Question: How does the MDN (Mozilla Developer Network) website change the context menu?
For example, <URL>.
I thought they created the whole context menu to call it when the contextmenu event is fired, but it seems a little crazy.
Furthermore, it doesn't work on Chrome, so I suppose it's a Firefox-only feature.
Does anybody know how they do it?

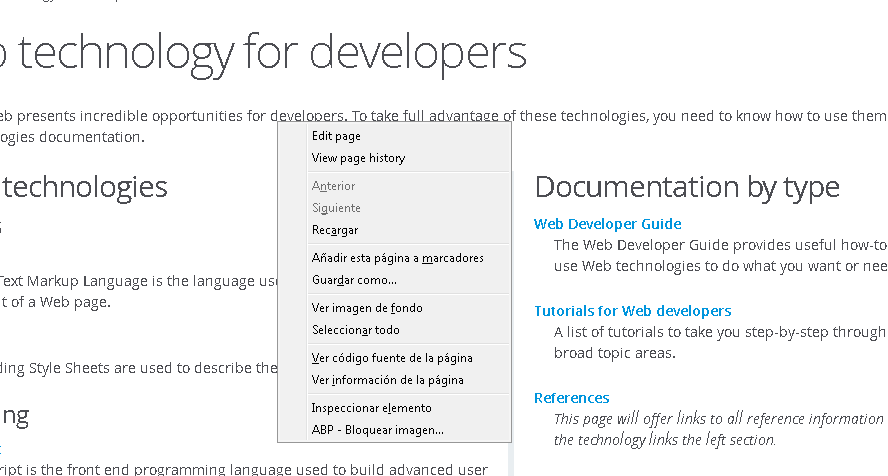
Answer: Documentation is a bit sparse, but it's using the 'contextmenu' <URL>, but it is supported in Firefox 8.
Here is a screenshot of the DOM on the page showing the relevant HTML, the 'contextmenu' attribute on the 'body' and the 'menu' tags which are expanded.

This answer previously stated that Chrome 36 and up supported this feature, as previously stated by the caniuse page. This appears not to be the case and caniuse has removed this information.